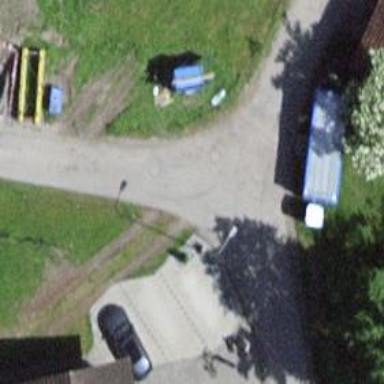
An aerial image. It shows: Asphalt road in residential area.